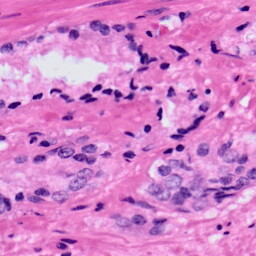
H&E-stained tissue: Prostate